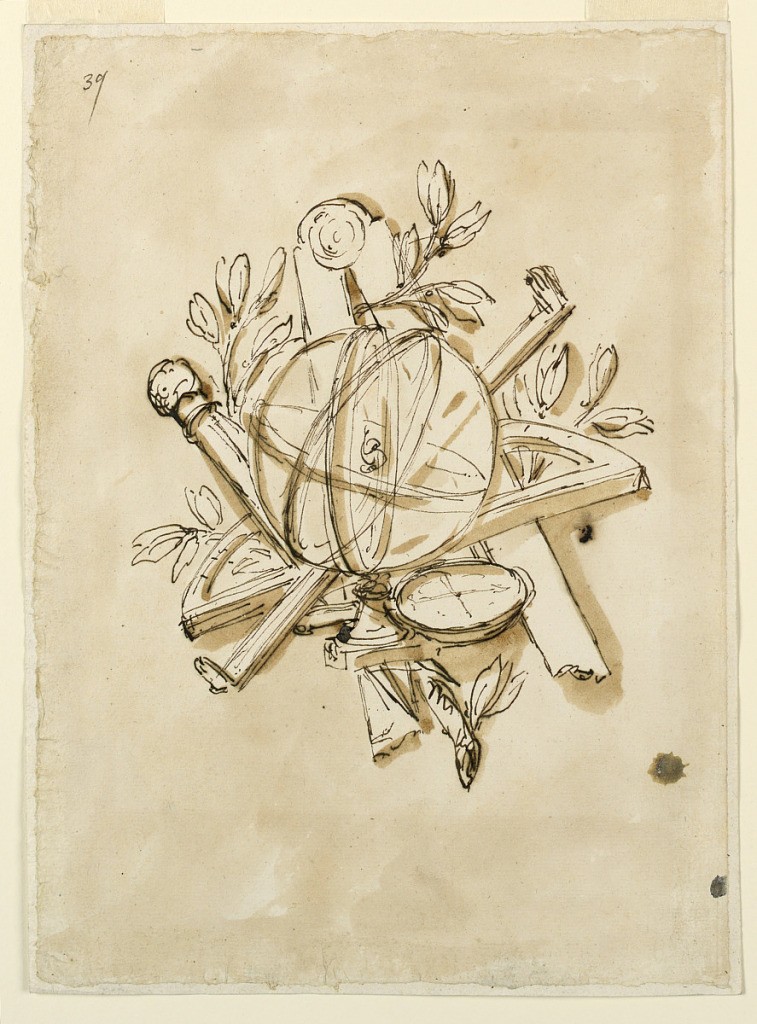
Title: Trophy with tools for measurement
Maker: Giuseppe Barberi, Italian, 1746–1809
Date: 1780–1800
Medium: Pen and brown ink, brush and brown wash, graphite on off-white laid paper, lined
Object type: Drawing
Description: A sphere, a mariner's compass, a protractor, two compasses, an alidade, and a branch. Colored background.